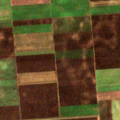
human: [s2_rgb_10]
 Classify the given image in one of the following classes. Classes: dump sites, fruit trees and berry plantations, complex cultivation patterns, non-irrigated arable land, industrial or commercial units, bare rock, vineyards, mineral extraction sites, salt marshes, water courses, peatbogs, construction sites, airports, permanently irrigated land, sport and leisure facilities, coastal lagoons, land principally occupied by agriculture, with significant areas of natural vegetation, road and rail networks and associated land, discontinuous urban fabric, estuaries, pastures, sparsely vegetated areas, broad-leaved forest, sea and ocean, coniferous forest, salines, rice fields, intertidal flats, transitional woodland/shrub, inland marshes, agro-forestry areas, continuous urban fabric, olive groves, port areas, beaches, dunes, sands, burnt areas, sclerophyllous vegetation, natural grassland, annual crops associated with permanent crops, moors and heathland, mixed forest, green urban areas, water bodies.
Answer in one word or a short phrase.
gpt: non-irrigated arable land